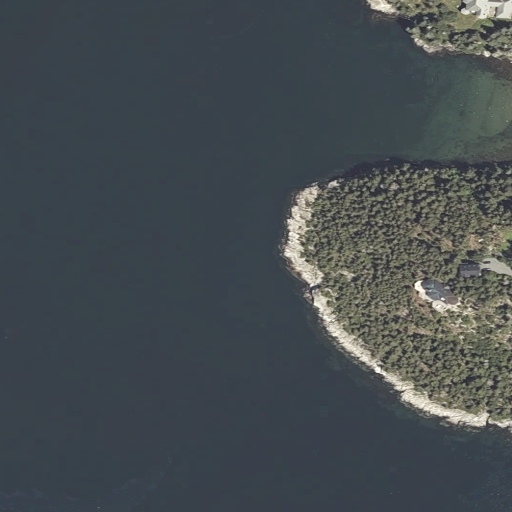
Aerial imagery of cape in Maine named Head of the Cape containing open water, evergreen forest, barren land, shrub, herbaceous wetlands, and medium intensity development